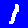
Digit: 1